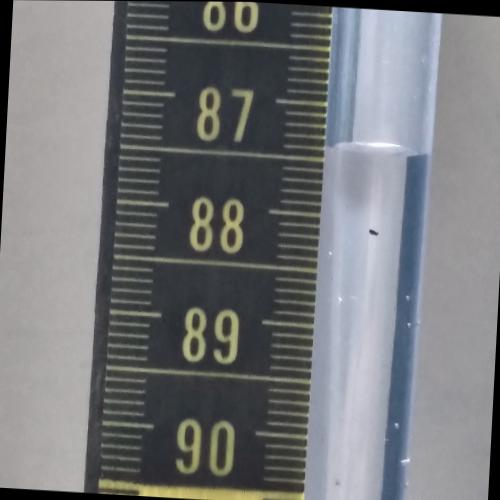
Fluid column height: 87.4 cm